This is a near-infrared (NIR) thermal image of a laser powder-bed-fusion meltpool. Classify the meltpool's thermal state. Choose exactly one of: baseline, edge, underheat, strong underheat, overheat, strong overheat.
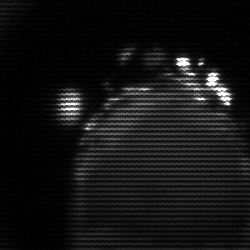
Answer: edge